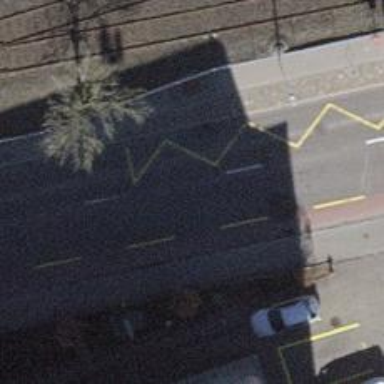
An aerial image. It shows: Public transport stop position.